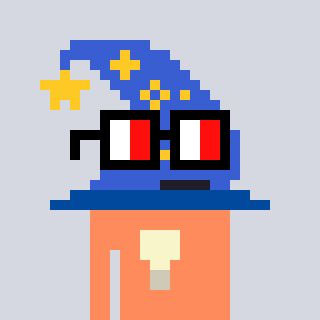
a pixel art character with square glasses with black frames and red eyes, a wizard hat-shaped head and a peachy-colored body on a cool background